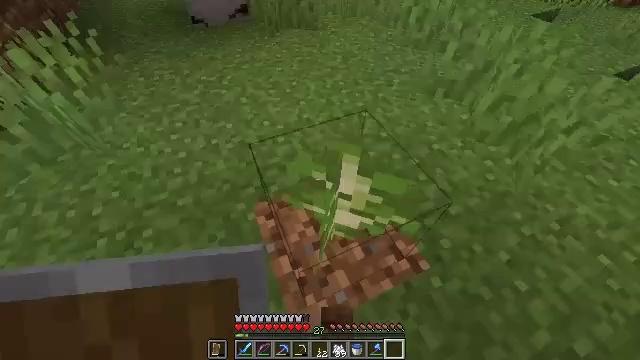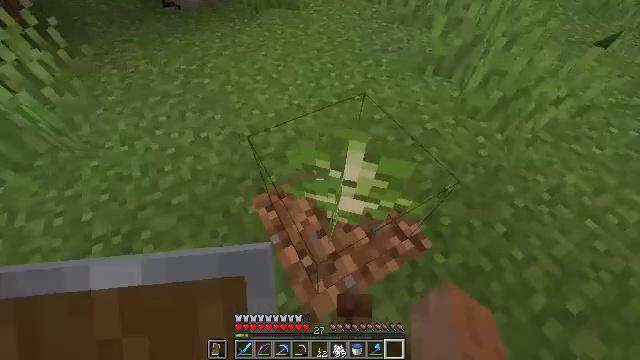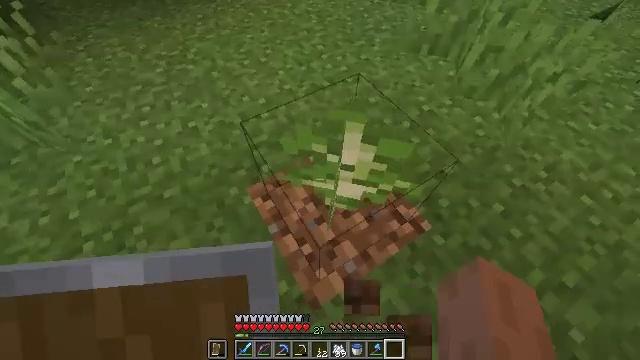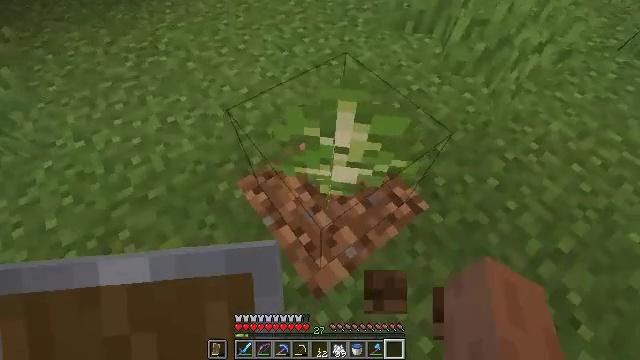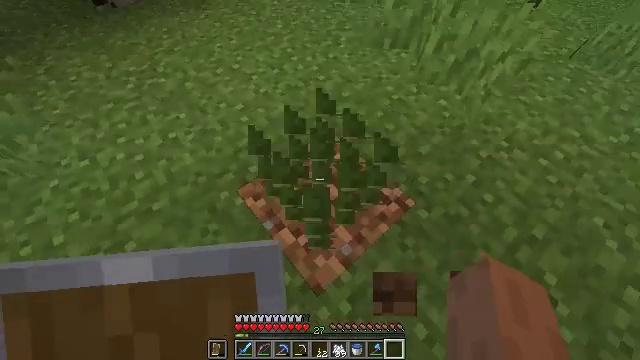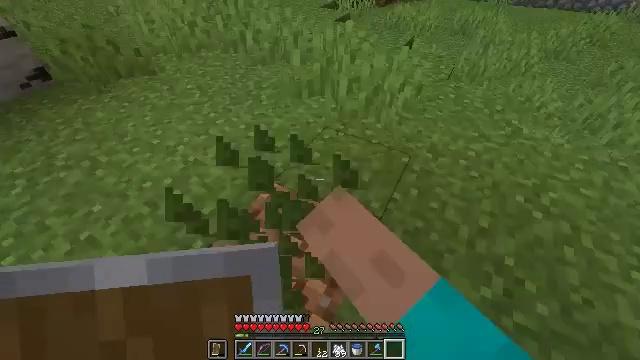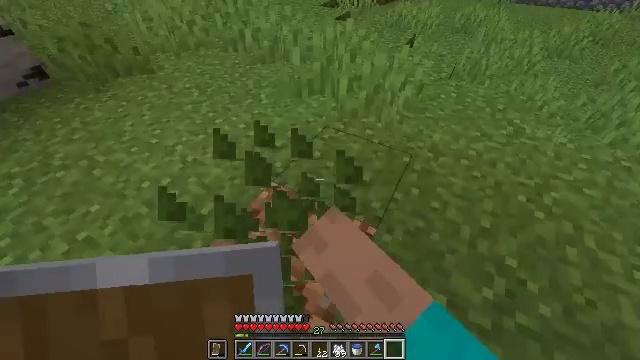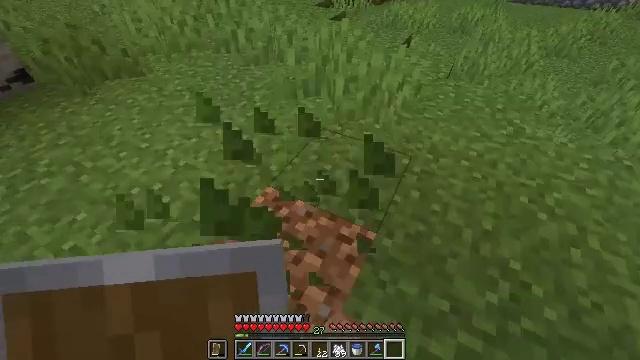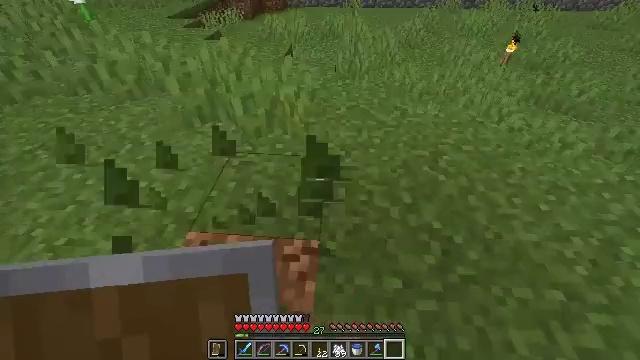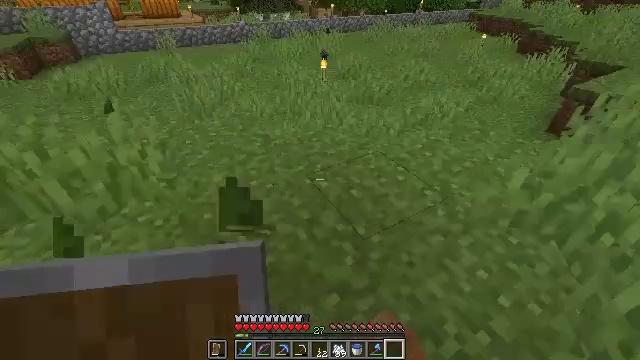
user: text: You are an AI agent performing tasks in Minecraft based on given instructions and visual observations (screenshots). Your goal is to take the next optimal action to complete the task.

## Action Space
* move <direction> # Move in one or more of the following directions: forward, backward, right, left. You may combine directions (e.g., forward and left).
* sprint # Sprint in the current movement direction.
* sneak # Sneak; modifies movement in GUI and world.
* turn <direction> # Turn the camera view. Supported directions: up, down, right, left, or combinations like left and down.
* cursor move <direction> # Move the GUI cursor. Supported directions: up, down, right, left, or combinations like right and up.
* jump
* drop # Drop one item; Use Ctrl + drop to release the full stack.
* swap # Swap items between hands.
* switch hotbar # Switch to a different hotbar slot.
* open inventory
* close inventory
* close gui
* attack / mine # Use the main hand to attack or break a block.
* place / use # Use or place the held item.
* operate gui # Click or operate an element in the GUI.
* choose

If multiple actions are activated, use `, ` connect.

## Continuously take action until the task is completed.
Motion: motion action
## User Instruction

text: Remove the birch sapling from the earth.
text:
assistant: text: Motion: move back, turn right and down
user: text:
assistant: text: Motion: turn right and down
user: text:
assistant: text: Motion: turn right and down
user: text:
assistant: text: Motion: turn right and up, attack / mine
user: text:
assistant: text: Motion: turn right and up
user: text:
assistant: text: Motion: no_op
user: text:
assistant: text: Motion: turn right
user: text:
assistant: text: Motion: move forward and move left, turn right and up
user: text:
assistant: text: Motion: move forward and move left, turn right and up
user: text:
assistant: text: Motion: no_op